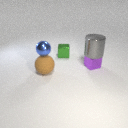
small purple metal cube to the right of small green metal cube